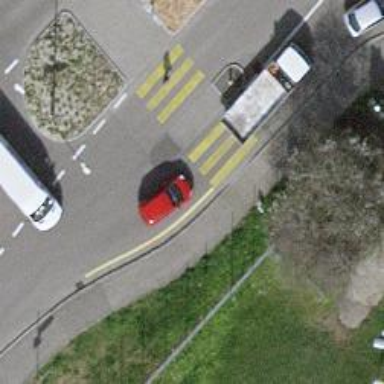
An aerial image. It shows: Uncontrolled zebra crossing on the road.